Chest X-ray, PA view. Patient: 56 years old, sex M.
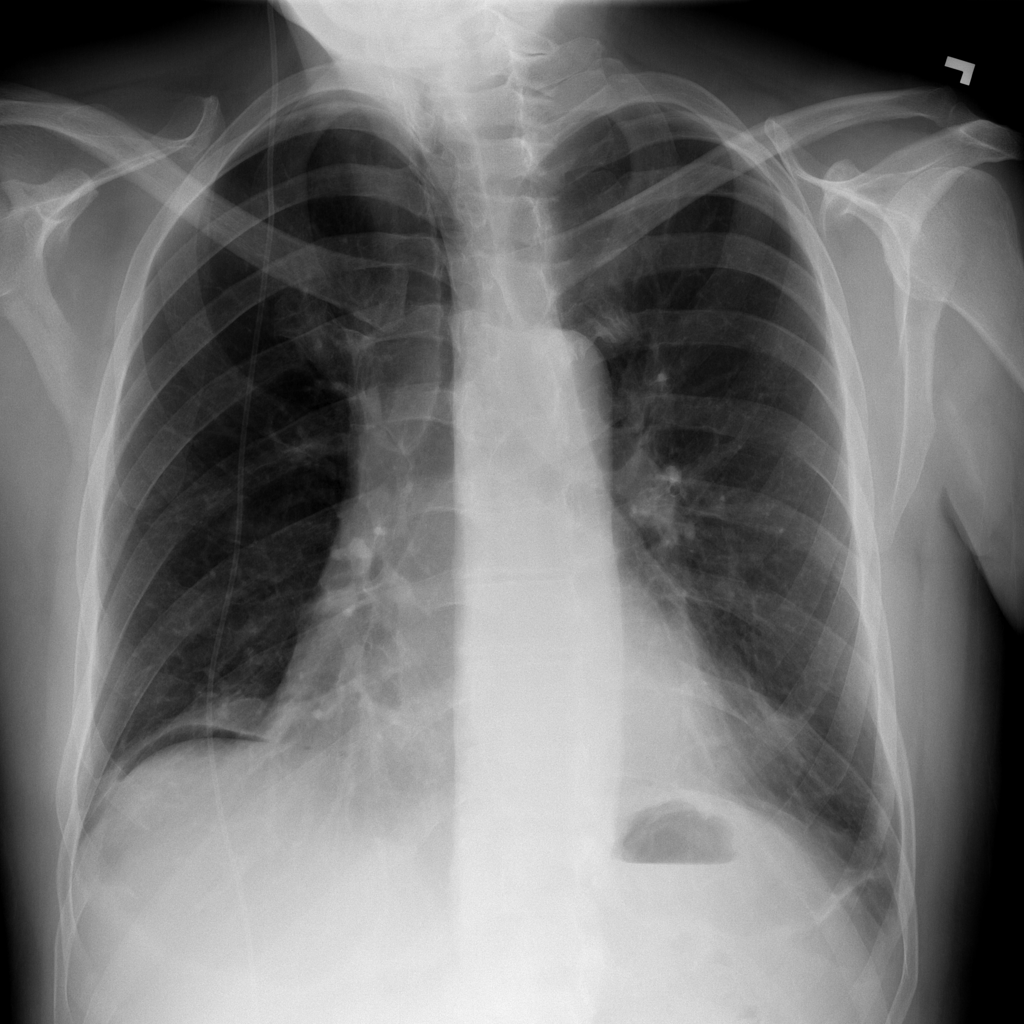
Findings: No Finding